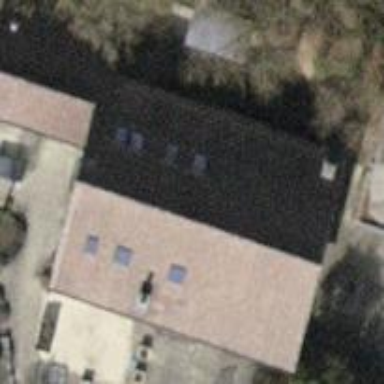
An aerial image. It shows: Detached building with tile roof.